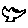
Label: bird